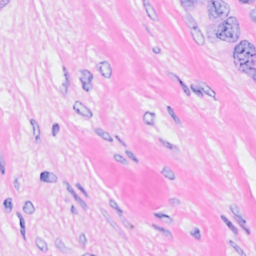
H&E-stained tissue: Breast